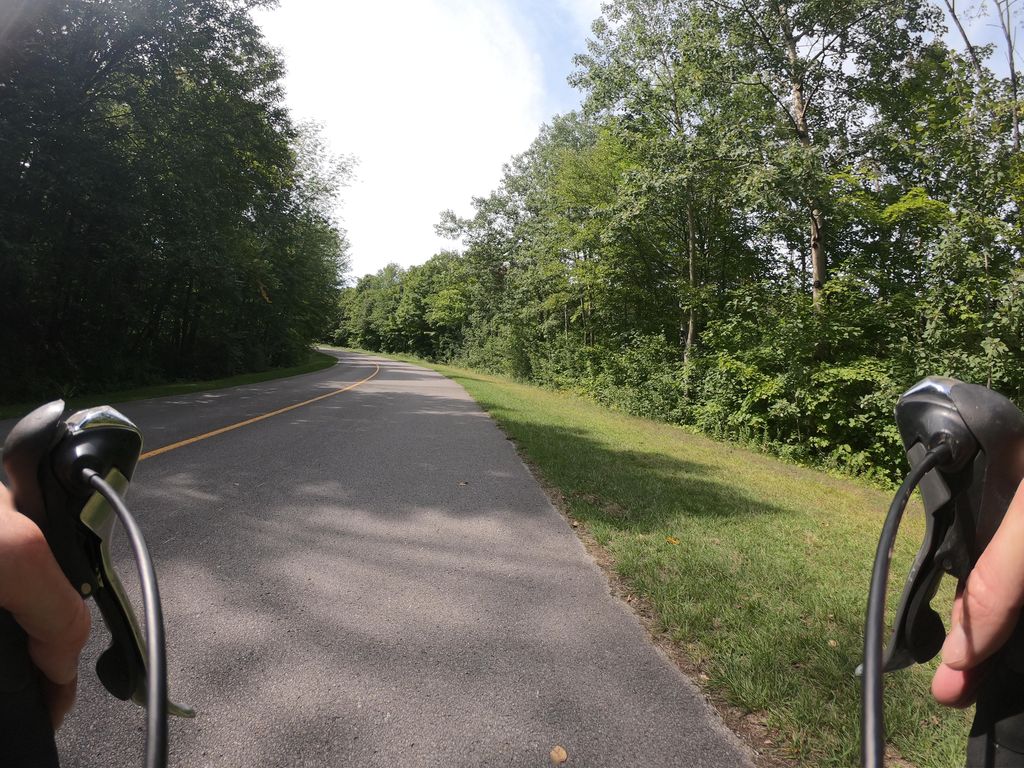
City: ottawa-gatineau